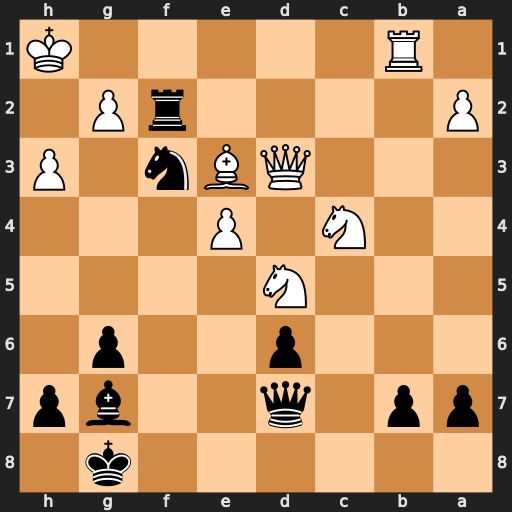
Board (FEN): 6k1/pp1q2bp/3p2p1/3N4/2N1P3/3QBn1P/P4rP1/1R5K
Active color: b
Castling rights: -
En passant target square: -
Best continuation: Qxh3+ gxh3 Rh2#